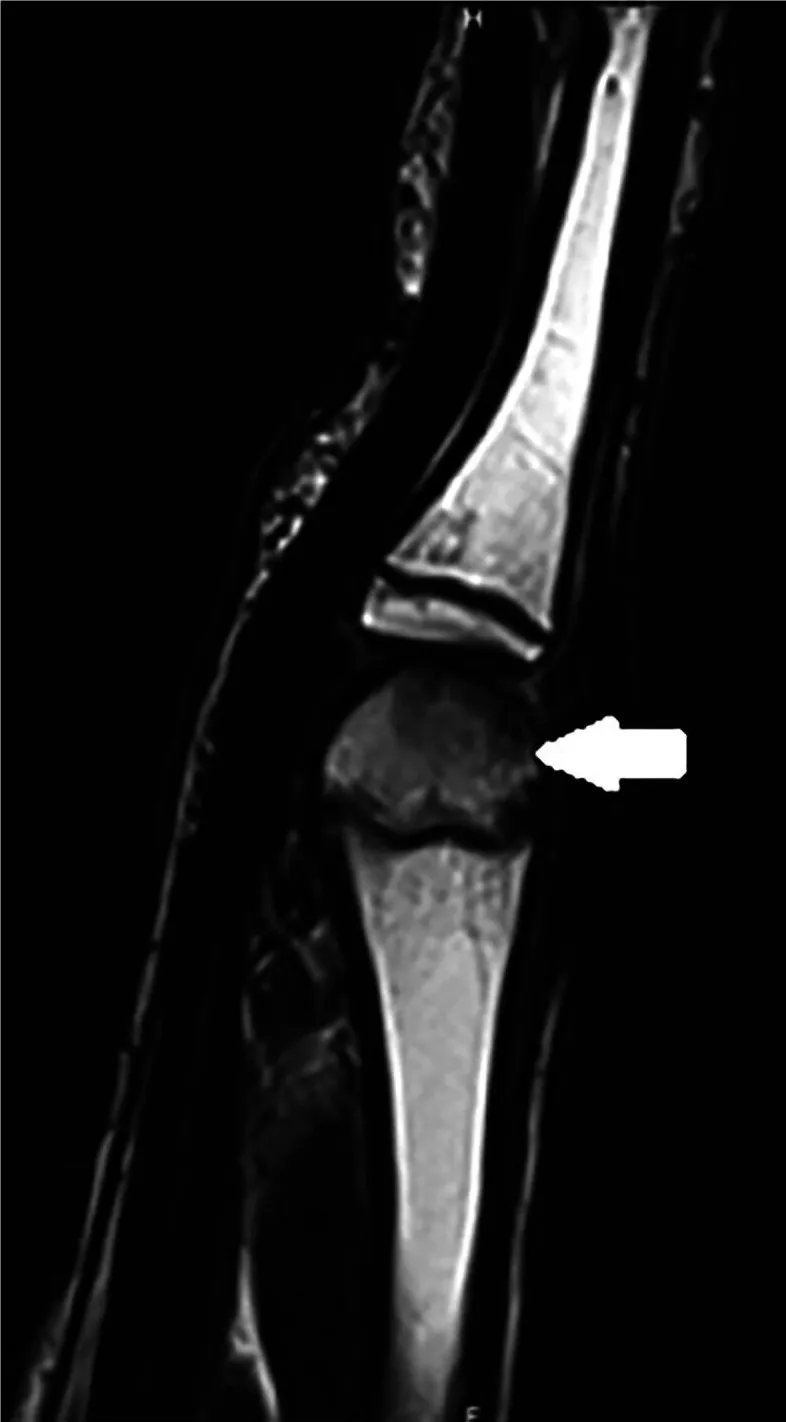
First MRI, July 2022. Subchondral fracture of the distal epiphysis of the third metacarpal head, with probable avascular necrosis and preserved viability in T1 weighted images.
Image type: radiology (mri)